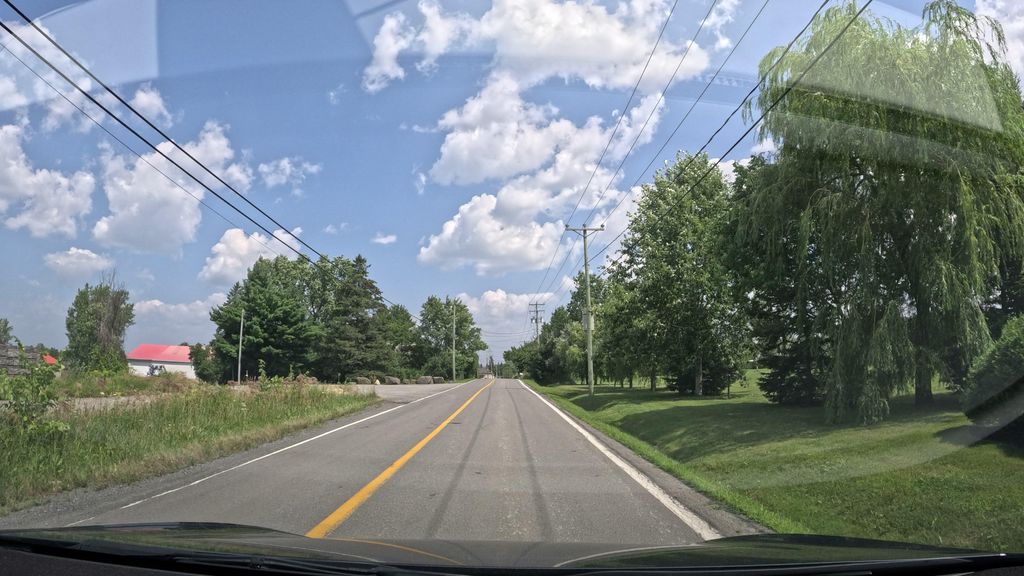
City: montreal